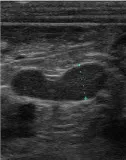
Left adrenal gland]. The size of the cranial pole of left adrenal gland was slightly increased within 1 year [(E, H), 4.36mm. 5.8mm.
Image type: radiology (ultrasound)